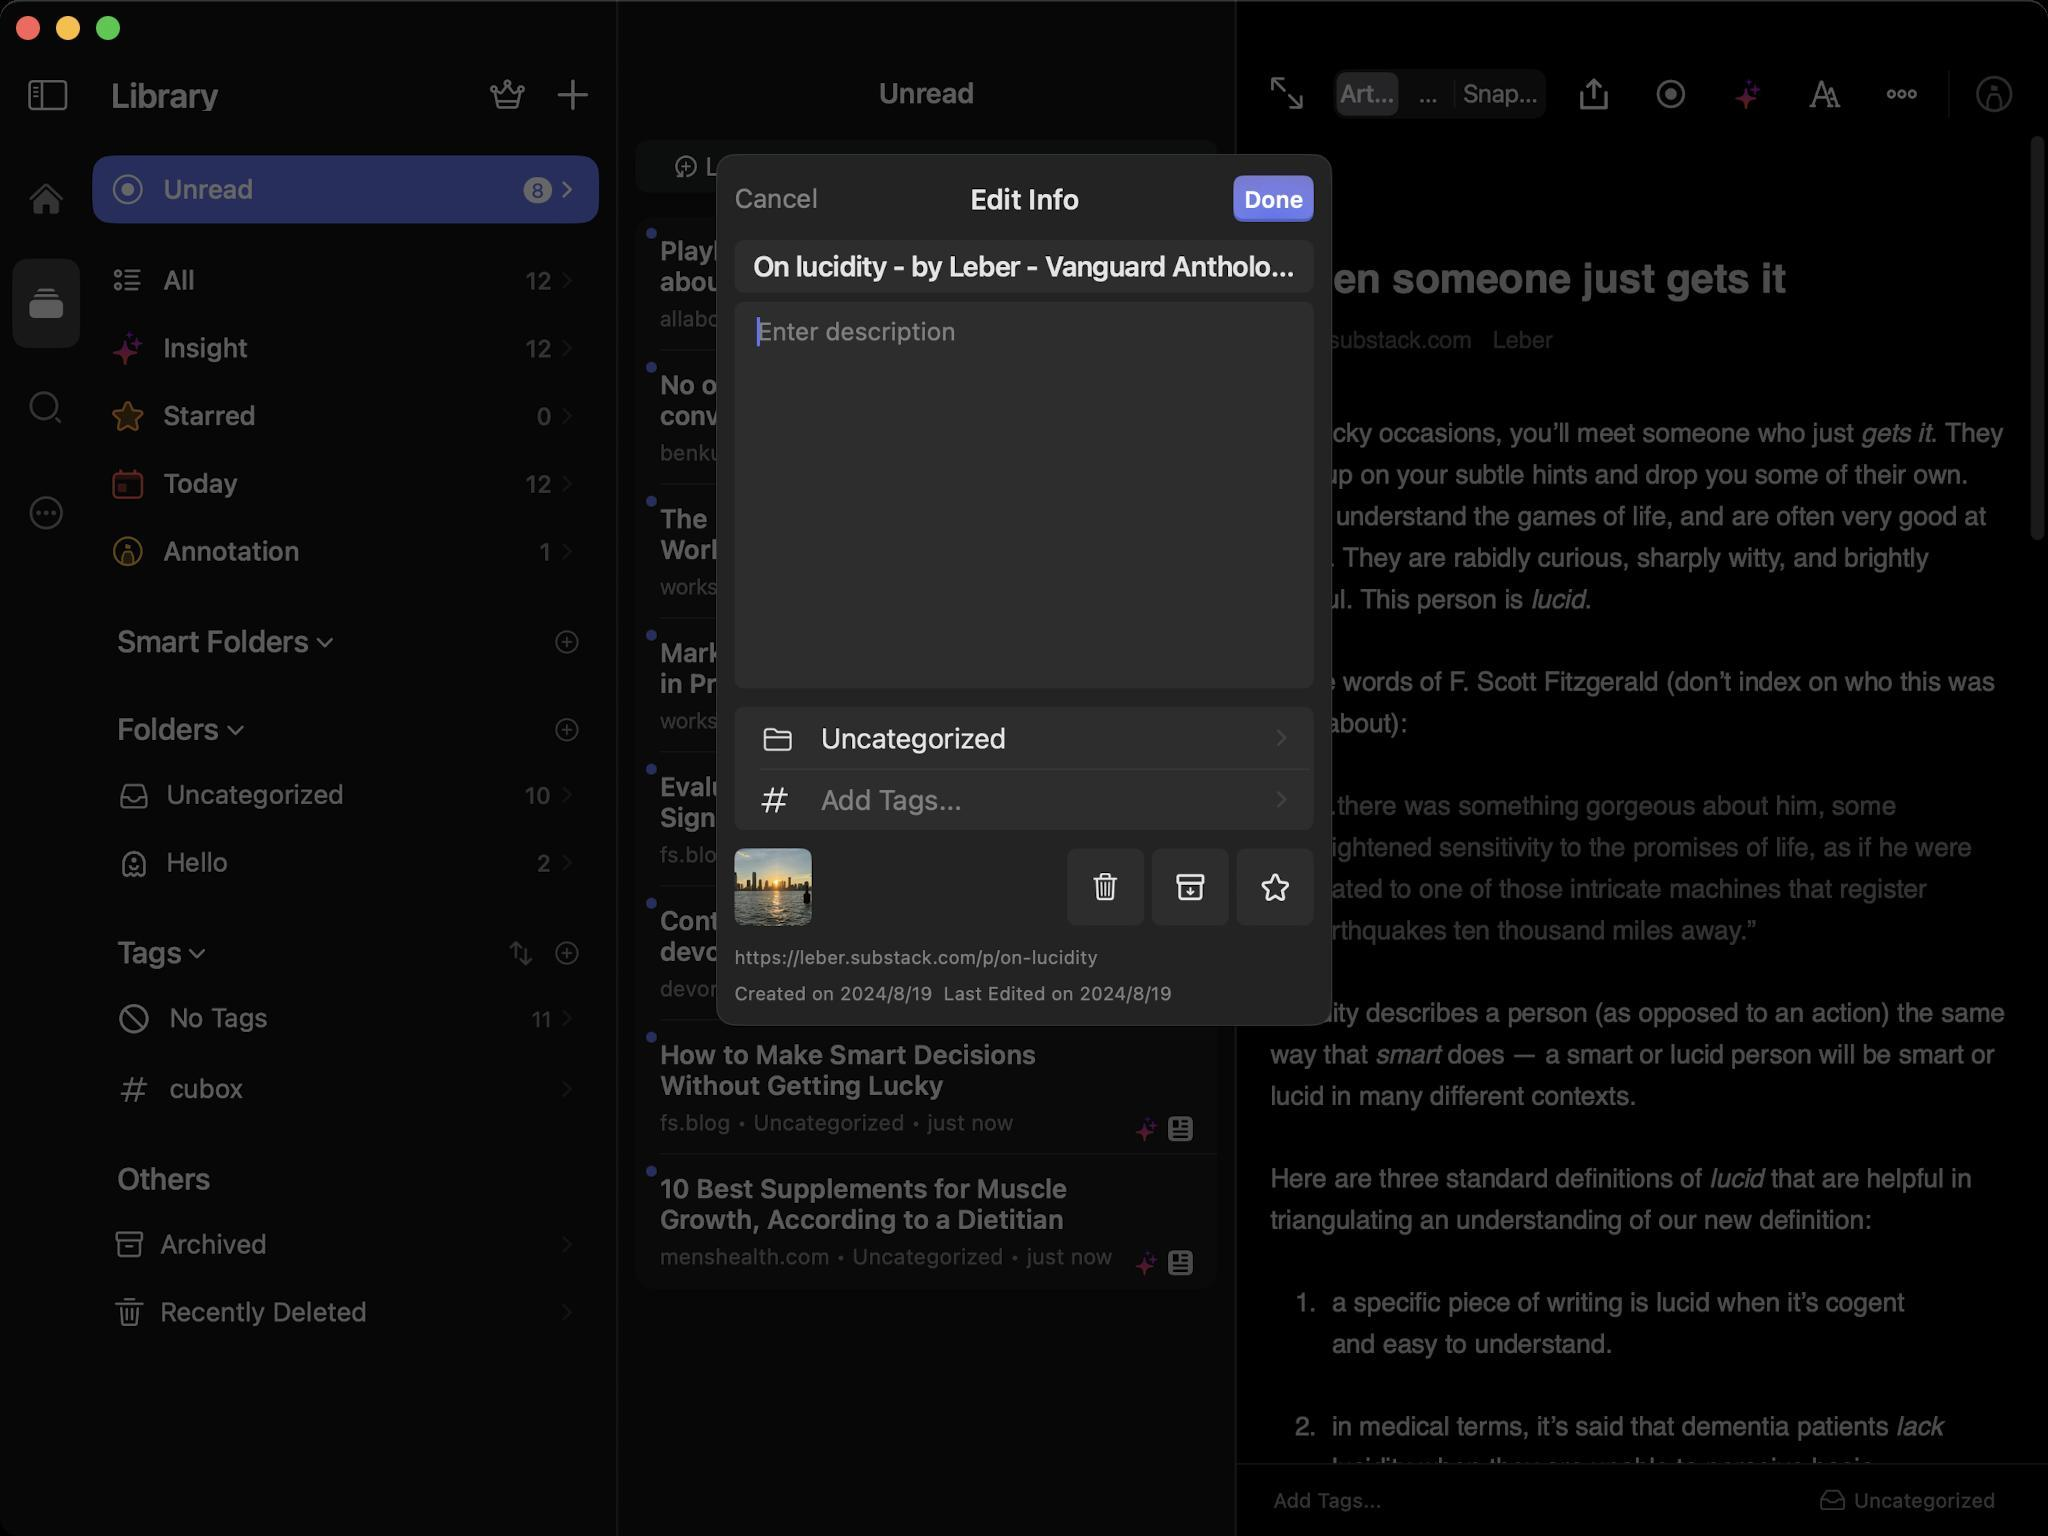
Accessibility tree:
{"name": "Cubox", "role": "AXWindow", "description": null, "role_description": "standard window", "value": null, "position": "352.00;95.00", "size": "1024;768", "children": [{"name": null, "role": "AXGroup", "description": null, "role_description": "group", "value": null, "position": "0.00;0.00", "size": "1024;768", "children": [{"name": null, "role": "AXGroup", "description": null, "role_description": "group", "value": null, "position": "0.00;0.00", "size": "1024;768", "children": [{"name": null, "role": "AXButton", "description": "Cancel", "role_description": "button", "value": null, "position": "367.29;87.78", "size": "44;23", "children": []}, {"name": null, "role": "AXHeading", "description": "Edit Info", "role_description": "heading", "value": null, "position": "485.10;91.63", "size": "55;16", "children": []}, {"name": null, "role": "AXStaticText", "description": "Done", "role_description": "text", "value": null, "position": "622.16;92.40", "size": "30;15", "children": []}, {"name": null, "role": "AXTextField", "description": null, "role_description": "text field", "value": "On lucidity - by Leber - Vanguard Anthology", "position": "376.53;124.74", "size": "271;17", "children": []}, {"name": null, "role": "AXTextArea", "description": null, "role_description": "text entry area", "value": null, "position": "374.99;158.62", "size": "274;178", "children": []}, {"name": null, "role": "AXButton", "description": null, "role_description": "button", "value": null, "position": "367.29;353.43", "size": "290;31", "children": []}, {"name": null, "role": "AXButton", "description": null, "role_description": "button", "value": null, "position": "367.29;384.23", "size": "290;31", "children": []}, {"name": null, "role": "AXButton", "description": null, "role_description": "button", "value": null, "position": "367.29;424.27", "size": "38;39", "children": []}, {"name": null, "role": "AXButton", "description": "Delete", "role_description": "button", "value": null, "position": "533.61;424.27", "size": "38;39", "children": []}, {"name": null, "role": "AXButton", "description": "editeArchive", "role_description": "button", "value": null, "position": "575.96;424.27", "size": "38;39", "children": []}, {"name": null, "role": "AXButton", "description": "star border", "role_description": "button", "value": null, "position": "618.31;424.27", "size": "38;39", "children": []}, {"name": null, "role": "AXButton", "description": "https://leber.substack.com/p/on-lucidity", "role_description": "button", "value": null, "position": "367.29;472.01", "size": "290;13", "children": []}, {"name": null, "role": "AXStaticText", "description": "Created on 2024/8/19  Last Edited on 2024/8/19", "role_description": "text", "value": null, "position": "367.29;491.26", "size": "219;11", "children": []}]}, {"name": null, "role": "AXGroup", "description": null, "role_description": "group", "value": null, "position": "0.00;0.00", "size": "1024;768", "children": [{"name": null, "role": "AXGroup", "description": null, "role_description": "group", "value": null, "position": "-77.00;0.00", "size": "385;768", "children": [{"name": null, "role": "AXGroup", "description": null, "role_description": "Nav bar", "value": null, "position": "-77.00;27.72", "size": "385;38", "children": [{"name": null, "role": "AXButton", "description": "Hide Sidebar", "role_description": "button", "value": null, "position": "3.85;30.03", "size": "40;34", "children": []}, {"name": null, "role": "AXButton", "description": "Library", "role_description": "button", "value": null, "position": "49.28;30.03", "size": "63;34", "children": []}, {"name": null, "role": "AXButton", "description": "crown", "role_description": "button", "value": null, "position": "244.86;38.50", "size": "18;18", "children": []}, {"name": null, "role": "AXButton", "description": "newCard", "role_description": "button", "value": null, "position": "277.97;38.50", "size": "18;18", "children": []}]}, {"name": null, "role": "AXGroup", "description": null, "role_description": "group", "value": null, "position": "-77.00;0.00", "size": "385;768", "children": [{"name": null, "role": "AXGroup", "description": null, "role_description": "group", "value": null, "position": "-77.00;0.00", "size": "385;768", "children": [{"name": null, "role": "AXGroup", "description": null, "role_description": "collection", "value": null, "position": "46.20;0.00", "size": "262;768", "children": [{"name": null, "role": "AXButton", "description": null, "role_description": "button", "value": null, "position": "58.52;66.22", "size": "23;12", "children": []}, {"name": null, "role": "AXStaticText", "description": "Unread", "role_description": "text", "value": "8", "position": "46.20;77.77", "size": "253;34", "children": []}, {"name": null, "role": "AXButton", "description": null, "role_description": "button", "value": null, "position": "58.52;111.65", "size": "23;12", "children": []}, {"name": null, "role": "AXStaticText", "description": "All", "role_description": "text", "value": "12", "position": "46.20;123.20", "size": "253;34", "children": []}, {"name": null, "role": "AXStaticText", "description": "Insight", "role_description": "text", "value": "12", "position": "46.20;157.08", "size": "253;34", "children": []}, {"name": null, "role": "AXStaticText", "description": "Starred", "role_description": "text", "value": "0", "position": "46.20;190.96", "size": "253;34", "children": []}, {"name": null, "role": "AXStaticText", "description": "Today", "role_description": "text", "value": "12", "position": "46.20;224.84", "size": "253;34", "children": []}, {"name": null, "role": "AXStaticText", "description": "Annotation", "role_description": "text", "value": "1", "position": "46.20;258.72", "size": "253;34", "children": []}, {"name": null, "role": "AXButton", "description": null, "role_description": "button", "value": null, "position": "58.52;292.60", "size": "109;44", "children": []}, {"name": null, "role": "AXButton", "description": null, "role_description": "button", "value": null, "position": "272.58;292.60", "size": "27;44", "children": []}, {"name": null, "role": "AXStaticText", "description": "Smart Folders", "role_description": "text", "value": null, "position": "58.52;311.08", "size": "96;19", "children": []}, {"name": null, "role": "AXButton", "description": null, "role_description": "button", "value": null, "position": "58.52;336.49", "size": "64;44", "children": []}, {"name": null, "role": "AXButton", "description": null, "role_description": "button", "value": null, "position": "272.58;336.49", "size": "27;44", "children": []}, {"name": null, "role": "AXStaticText", "description": "Folders", "role_description": "text", "value": null, "position": "58.52;354.97", "size": "51;19", "children": []}, {"name": null, "role": "AXStaticText", "description": "", "role_description": "text", "value": "10", "position": "46.20;380.38", "size": "253;34", "children": []}, {"name": null, "role": "AXStaticText", "description": "Hello", "role_description": "text", "value": "2", "position": "46.20;414.26", "size": "253;34", "children": []}, {"name": null, "role": "AXButton", "description": null, "role_description": "button", "value": null, "position": "58.52;448.14", "size": "45;44", "children": []}, {"name": null, "role": "AXButton", "description": null, "role_description": "button", "value": null, "position": "241.78;448.14", "size": "31;44", "children": []}, {"name": null, "role": "AXButton", "description": null, "role_description": "button", "value": null, "position": "272.58;448.14", "size": "27;44", "children": []}, {"name": null, "role": "AXStaticText", "description": "Tags", "role_description": "text", "value": null, "position": "58.52;466.62", "size": "32;19", "children": []}, {"name": null, "role": "AXGroup", "description": null, "role_description": "group", "value": null, "position": "46.20;492.03", "size": "253;34", "children": [{"name": null, "role": "AXStaticText", "description": "No Tags", "role_description": "text", "value": null, "position": "84.70;501.27", "size": "50;15", "children": []}, {"name": null, "role": "AXStaticText", "description": "11", "role_description": "text", "value": null, "position": "265.65;502.81", "size": "10;13", "children": []}]}, {"name": null, "role": "AXStaticText", "description": "cubox", "role_description": "text", "value": null, "position": "46.20;527.45", "size": "253;34", "children": []}, {"name": null, "role": "AXButton", "description": null, "role_description": "button", "value": null, "position": "58.52;561.33", "size": "60;44", "children": []}, {"name": null, "role": "AXStaticText", "description": "Others", "role_description": "text", "value": null, "position": "58.52;579.81", "size": "47;19", "children": []}, {"name": null, "role": "AXGroup", "description": null, "role_description": "group", "value": null, "position": "46.20;605.22", "size": "253;34", "children": [{"name": null, "role": "AXStaticText", "description": "Archived", "role_description": "text", "value": null, "position": "80.08;614.46", "size": "177;15", "children": []}]}, {"name": null, "role": "AXGroup", "description": null, "role_description": "group", "value": null, "position": "46.20;639.10", "size": "253;34", "children": [{"name": null, "role": "AXStaticText", "description": "Recently Deleted", "role_description": "text", "value": null, "position": "80.08;648.34", "size": "177;15", "children": []}]}]}, {"name": null, "role": "AXButton", "description": "tabbar0", "role_description": "button", "value": null, "position": "6.16;77.00", "size": "34;45", "children": []}, {"name": null, "role": "AXButton", "description": "tabbar1", "role_description": "button", "value": null, "position": "6.16;129.36", "size": "34;45", "children": []}, {"name": null, "role": "AXButton", "description": "tabbar2", "role_description": "button", "value": null, "position": "6.16;181.72", "size": "34;45", "children": []}, {"name": null, "role": "AXButton", "description": "setting", "role_description": "button", "value": null, "position": "6.16;234.08", "size": "34;45", "children": []}]}]}]}, {"name": null, "role": "AXSplitter", "description": null, "role_description": "splitter", "value": 30.07518768310547, "position": "308.00;0.00", "size": "1;768", "children": []}, {"name": null, "role": "AXGroup", "description": null, "role_description": "group", "value": null, "position": "309.15;0.00", "size": "308;768", "children": [{"name": null, "role": "AXGroup", "description": null, "role_description": "Nav bar", "value": null, "position": "309.15;27.72", "size": "308;38", "children": [{"name": null, "role": "AXHeading", "description": "Unread", "role_description": "heading", "value": null, "position": "439.29;38.50", "size": "49;16", "children": []}]}, {"name": null, "role": "AXGroup", "description": null, "role_description": "group", "value": null, "position": "309.15;0.00", "size": "308;768", "children": [{"name": null, "role": "AXGroup", "description": null, "role_description": "group", "value": null, "position": "309.15;0.00", "size": "308;768", "children": [{"name": null, "role": "AXGroup", "description": null, "role_description": "collection", "value": null, "position": "309.15;0.00", "size": "308;768", "children": [{"name": null, "role": "AXButton", "description": "Latest", "role_description": "button", "value": null, "position": "324.56;71.61", "size": "82;23", "children": []}, {"name": null, "role": "AXButton", "description": "Any", "role_description": "button", "value": null, "position": "422.35;71.61", "size": "82;23", "children": []}, {"name": null, "role": "AXButton", "description": "List", "role_description": "button", "value": null, "position": "519.37;71.61", "size": "82;23", "children": []}, {"name": null, "role": "AXStaticText", "description": "Playboy Interview: Steven Jobs | all about Steve Jobs.com", "role_description": "text", "value": null, "position": "317.62;108.57", "size": "291;67", "children": []}, {"name": null, "role": "AXStaticText", "description": "No one can teach you to have conviction | benkuhn.net", "role_description": "text", "value": null, "position": "317.62;175.56", "size": "291;67", "children": []}, {"name": null, "role": "AXStaticText", "description": "The housing theory of everything - Works in Progress", "role_description": "text", "value": null, "position": "317.62;242.55", "size": "291;67", "children": []}, {"name": null, "role": "AXStaticText", "description": "Markets in fact-checking - Works in Progress", "role_description": "text", "value": null, "position": "317.62;309.54", "size": "291;67", "children": []}, {"name": null, "role": "AXStaticText", "description": "Evaluating Information: Find the Signal in the Noise", "role_description": "text", "value": null, "position": "317.62;376.53", "size": "291;67", "children": []}, {"name": null, "role": "AXStaticText", "description": "Continuous urbanization in Japan | devonzuegel.com", "role_description": "text", "value": null, "position": "317.62;443.52", "size": "291;67", "children": []}, {"name": null, "role": "AXStaticText", "description": "How to Make Smart Decisions Without Getting Lucky", "role_description": "text", "value": null, "position": "317.62;510.51", "size": "291;67", "children": []}, {"name": null, "role": "AXStaticText", "description": "10 Best Supplements for Muscle Growth, According to a Dietitian", "role_description": "text", "value": null, "position": "317.62;577.50", "size": "291;67", "children": []}]}]}]}]}, {"name": null, "role": "AXSplitter", "description": null, "role_description": "splitter", "value": 30.07518768310547, "position": "617.15;0.00", "size": "1;768", "children": []}, {"name": null, "role": "AXGroup", "description": null, "role_description": "group", "value": null, "position": "618.31;0.00", "size": "406;768", "children": [{"name": null, "role": "AXGroup", "description": null, "role_description": "Nav bar", "value": null, "position": "618.31;27.72", "size": "406;38", "children": [{"name": null, "role": "AXButton", "description": "Enter Fullscreen", "role_description": "button", "value": null, "position": "625.24;30.03", "size": "37;34", "children": []}, {"name": null, "role": "AXTabGroup", "description": null, "role_description": "tab group", "value": null, "position": "666.82;34.65", "size": "107;25", "children": [{"name": null, "role": "AXRadioButton", "description": "Article", "role_description": "tab", "value": 1, "position": "666.82;34.65", "size": "34;25", "children": []}, {"name": null, "role": "AXRadioButton", "description": "Web", "role_description": "tab", "value": 0, "position": "701.47;34.65", "size": "25;25", "children": []}, {"name": null, "role": "AXRadioButton", "description": "Snapshot", "role_description": "tab", "value": 0, "position": "727.65;34.65", "size": "45;25", "children": []}]}, {"name": null, "role": "AXButton", "description": "shareMore", "role_description": "button", "value": null, "position": "785.40;35.42", "size": "23;23", "children": []}, {"name": null, "role": "AXButton", "description": "shareUnread", "role_description": "button", "value": null, "position": "823.90;35.42", "size": "23;23", "children": []}, {"name": null, "role": "AXButton", "description": "insightIcon", "role_description": "button", "value": null, "position": "862.40;35.42", "size": "23;23", "children": []}, {"name": null, "role": "AXButton", "description": "shareReaderStyle", "role_description": "button", "value": null, "position": "900.90;35.42", "size": "23;23", "children": []}, {"name": null, "role": "AXButton", "description": "shareReaderMore", "role_description": "button", "value": null, "position": "939.40;35.42", "size": "23;23", "children": []}, {"name": null, "role": "AXButton", "description": "mark 0", "role_description": "button", "value": null, "position": "985.60;35.42", "size": "23;23", "children": []}]}, {"name": null, "role": "AXGroup", "description": null, "role_description": "group", "value": null, "position": "618.31;0.00", "size": "406;768", "children": [{"name": null, "role": "AXGroup", "description": null, "role_description": "group", "value": null, "position": "618.31;0.00", "size": "406;768", "children": [{"name": null, "role": "AXGroup", "description": null, "role_description": "group", "value": null, "position": "618.31;0.00", "size": "406;768", "children": [{"name": null, "role": "AXGroup", "description": null, "role_description": "group", "value": null, "position": "618.31;0.00", "size": "406;768", "children": [{"name": null, "role": "AXGroup", "description": null, "role_description": "group", "value": null, "position": "618.00;66.00", "size": "407;769", "children": [{"name": null, "role": "AXGroup", "description": null, "role_description": "group", "value": null, "position": "618.00;66.00", "size": "407;769", "children": [{"name": null, "role": "AXWebArea", "description": "On lucidity - by Leber - Vanguard Anthology", "role_description": "AXWebArea", "value": "", "position": "618.00;66.00", "size": "407;2529", "children": [{"name": null, "role": "AXHeading", "description": "When someone just gets it", "role_description": "heading", "value": "1", "position": "635.00;127.00", "size": "259;25", "children": []}, {"name": null, "role": "AXLink", "description": "leber.substack.com", "role_description": "link", "value": "", "position": "635.00;162.00", "size": "102;16", "children": []}, {"name": null, "role": "AXStaticText", "description": "Leber", "role_description": "text", "value": "", "position": "746.00;162.00", "size": "31;16", "children": []}, {"name": null, "role": "AXStaticText", "description": "On lucky occasions, you’ll meet someone who just", "role_description": "text", "value": "", "position": "635.00;207.00", "size": "296;18", "children": []}, {"name": null, "role": "AXStaticText", "description": "gets it", "role_description": "text", "value": "", "position": "930.00;207.00", "size": "36;18", "children": []}, {"name": null, "role": "AXStaticText", "description": ". They pick up on your subtle hints and drop you some of their own. They understand the games of life, and are often very good at them. They are rabidly curious, sharply witty, and brightly playful. This person is", "role_description": "text", "value": "", "position": "635.00;207.00", "size": "368;101", "children": []}, {"name": null, "role": "AXStaticText", "description": "lucid", "role_description": "text", "value": "", "position": "765.00;290.00", "size": "29;18", "children": []}, {"name": null, "role": "AXStaticText", "description": ".", "role_description": "text", "value": "", "position": "792.00;290.00", "size": "5;18", "children": []}, {"name": null, "role": "AXStaticText", "description": "In the words of F. Scott Fitzgerald (don’t index on who this was said about):", "role_description": "text", "value": "", "position": "635.00;331.00", "size": "363;39", "children": []}, {"name": null, "role": "AXStaticText", "description": "“…there was something gorgeous about him, some heightened sensitivity to the promises of life, as if he were related to one of those intricate machines that register earthquakes ten thousand miles away.”", "role_description": "text", "value": "", "position": "651.00;393.00", "size": "336;80", "children": []}, {"name": null, "role": "AXStaticText", "description": "Lucidity describes a person (as opposed to an action) the same way that", "role_description": "text", "value": "", "position": "635.00;497.00", "size": "369;39", "children": []}, {"name": null, "role": "AXStaticText", "description": "smart", "role_description": "text", "value": "", "position": "687.00;518.00", "size": "34;18", "children": []}, {"name": null, "role": "AXStaticText", "description": "does — a smart or lucid person will be smart or lucid in many different contexts.", "role_description": "text", "value": "", "position": "635.00;518.00", "size": "363;38", "children": []}, {"name": null, "role": "AXStaticText", "description": "Here are three standard definitions of", "role_description": "text", "value": "", "position": "635.00;580.00", "size": "221;18", "children": []}, {"name": null, "role": "AXStaticText", "description": "lucid", "role_description": "text", "value": "", "position": "854.00;580.00", "size": "29;18", "children": []}, {"name": null, "role": "AXStaticText", "description": "that are helpful in triangulating an understanding of our new definition:", "role_description": "text", "value": "", "position": "635.00;580.00", "size": "352;39", "children": []}, {"name": null, "role": "AXGroup", "description": "", "role_description": "list", "value": "", "position": "635.00;639.00", "size": "373;188", "children": [{"name": null, "role": "AXStaticText", "description": "a specific piece of writing is lucid when it’s cogent and easy to understand.", "role_description": "text", "value": "", "position": "666.00;642.00", "size": "287;38", "children": []}, {"name": null, "role": "AXStaticText", "description": "in medical terms, it’s said that dementia patients", "role_description": "text", "value": "", "position": "666.00;704.00", "size": "283;18", "children": []}, {"name": null, "role": "AXStaticText", "description": "lack", "role_description": "text", "value": "", "position": "947.00;704.00", "size": "25;18", "children": []}, {"name": null, "role": "AXStaticText", "description": "lucidity when they are unable to perceive basic realities about the world around them.", "role_description": "text", "value": "", "position": "666.00;725.00", "size": "272;39", "children": []}, {"name": null, "role": "AXStaticText", "description": "lucid dreaming, a state of utter comprehension about your plane of existence.", "role_description": "text", "value": "", "position": "666.00;786.00", "size": "306;39", "children": []}]}, {"name": null, "role": "AXStaticText", "description": "Thus, a", "role_description": "text", "value": "", "position": "635.00;849.00", "size": "48;18", "children": []}, {"name": null, "role": "AXStaticText", "description": "lucid person", "role_description": "text", "value": "", "position": "682.00;849.00", "size": "72;18", "children": []}, {"name": null, "role": "AXStaticText", "description": "is compelling, perceptive, and aware of life’s meta-games. Lucid people are the opposites of", "role_description": "text", "value": "", "position": "635.00;849.00", "size": "349;39", "children": []}, {"name": null, "role": "AXStaticText", "description": "NPCs", "role_description": "text", "value": "", "position": "940.00;870.00", "size": "36;18", "children": []}, {"name": null, "role": "AXStaticText", "description": ", those who play the games that life gives them without a second thought.", "role_description": "text", "value": "", "position": "635.00;870.00", "size": "368;59", "children": []}, {"name": null, "role": "AXStaticText", "description": "Lucid people aren’t dogmatic.", "role_description": "text", "value": "", "position": "635.00;952.00", "size": "176;18", "children": []}, {"name": null, "role": "AXStaticText", "description": "Most ideologies are full of heuristics that non-lucid people rely on since they can’t actively evaluate different situations.", "role_description": "text", "value": "", "position": "635.00;952.00", "size": "366;60", "children": []}, {"name": null, "role": "AXStaticText", "description": "Since they have eclectic life philosophies, lucid people are full of surprises and it’s hard to predict what they’ll say or do next. That’s often why the conversations will go well and they will", "role_description": "text", "value": "", "position": "635.00;994.00", "size": "354;80", "children": []}, {"name": null, "role": "AXStaticText", "description": "just get it", "role_description": "text", "value": "", "position": "860.00;1056.00", "size": "54;18", "children": []}, {"name": null, "role": "AXStaticText", "description": "— they are actually thinking about what you’re saying and not just following a script.", "role_description": "text", "value": "", "position": "635.00;1056.00", "size": "369;59", "children": []}, {"name": null, "role": "AXStaticText", "description": "Don’t confuse lucidity and competence. Competence is when you’re good at life’s games; lucidity is knowing which game you’re playing. Disaster can arise if you end up being good at the wrong game.", "role_description": "text", "value": "", "position": "635.00;1139.00", "size": "356;80", "children": []}, {"name": null, "role": "AXStaticText", "description": "Take, for example, the couple Stacy and James. When they argue, Stacy quickly devolves to making irrational, emotional arguments. James has two options:", "role_description": "text", "value": "", "position": "635.00;1242.00", "size": "352;60", "children": []}, {"name": null, "role": "AXGroup", "description": "", "role_description": "list", "value": "", "position": "635.00;1323.00", "size": "373;106", "children": [{"name": null, "role": "AXStaticText", "description": "be", "role_description": "text", "value": "", "position": "666.00;1325.00", "size": "19;18", "children": []}, {"name": null, "role": "AXStaticText", "description": "competent", "role_description": "text", "value": "", "position": "683.00;1325.00", "size": "64;18", "children": []}, {"name": null, "role": "AXStaticText", "description": "and deconstruct Stacy’s arguments using logic and rationality;", "role_description": "text", "value": "", "position": "666.00;1325.00", "size": "288;39", "children": []}, {"name": null, "role": "AXStaticText", "description": "be", "role_description": "text", "value": "", "position": "666.00;1388.00", "size": "19;18", "children": []}, {"name": null, "role": "AXStaticText", "description": "lucid", "role_description": "text", "value": "", "position": "683.00;1388.00", "size": "29;18", "children": []}, {"name": null, "role": "AXStaticText", "description": "and recognize the abstract games at play by choosing to appeal to Stacy’s emotions.", "role_description": "text", "value": "", "position": "666.00;1388.00", "size": "306;39", "children": []}]}, {"name": null, "role": "AXStaticText", "description": "The competent James frustrates both participants. The lucid James understands Stacy the way she wants to be understood, leading to better outcomes for everybody.", "role_description": "text", "value": "", "position": "635.00;1449.00", "size": "369;60", "children": []}, {"name": null, "role": "AXStaticText", "description": "This scenario brings to mind the classic contrast between intelligence and wisdom, most concisely: “intelligence is knowing the right answer, wisdom is knowing when to say it.” Wisdom overlaps with lucidity, but not entirely. An experienced old man can be wise but not lucid, and a bright young woman can be lucid but not wise. Wisdom is about qualitative knowledge gained through life experience, whereas lucidity is an acute awareness of life’s many meta-games.", "role_description": "text", "value": "", "position": "635.00;1533.00", "size": "362;163", "children": []}, {"name": null, "role": "AXStaticText", "description": "The next time you enter a conversation, think of the object-level analysis of", "role_description": "text", "value": "", "position": "635.00;1719.00", "size": "369;39", "children": []}, {"name": null, "role": "AXStaticText", "description": "what", "role_description": "text", "value": "", "position": "700.00;1740.00", "size": "29;18", "children": []}, {"name": null, "role": "AXStaticText", "description": "people are saying, as well as the lucid analysis of", "role_description": "text", "value": "", "position": "635.00;1740.00", "size": "370;38", "children": []}, {"name": null, "role": "AXStaticText", "description": "why", "role_description": "text", "value": "", "position": "649.00;1760.00", "size": "25;18", "children": []}, {"name": null, "role": "AXStaticText", "description": "they’re saying it. What are their motivations, their objectives, and the deeper meaning behind their words? If they were in a dream, would they be aware of it? What game of life are they playing?", "role_description": "text", "value": "", "position": "635.00;1760.00", "size": "366;81", "children": []}, {"name": null, "role": "AXStaticText", "description": "This exercise demands several hallmarks of lucidity: the blend of empathy and brainpower to understand the qualia of others in realtime; playful curiosity beyond your current scope to seek non-instrumental truth; and incisive self-awareness that you’re also just a player in the game.", "role_description": "text", "value": "", "position": "635.00;1864.00", "size": "372;102", "children": []}, {"name": null, "role": "AXStaticText", "description": "However, lucidity is more than just a social trait and applies to most areas of life. A good non-social example is root cause analysis:", "role_description": "text", "value": "", "position": "635.00;1988.00", "size": "358;60", "children": []}, {"name": null, "role": "AXStaticText", "description": "Let’s conjure up David, who runs the local laundromat. Customers are generally satisfied with his services but sometimes complain that the hangers he uses damages their clothes. Non-lucid David treats each incident as an independent customer service problem, paying for damages and giving a coupon for 10% off the next wash. Lucid David addresses the root cause and replaces the hangers. He was handed the “customer service” game but recognized that by playing the “take care of clothes” game, he could more effectively solve the problem.", "role_description": "text", "value": "", "position": "635.00;2072.00", "size": "371;205", "children": []}, {"name": null, "role": "AXStaticText", "description": "Most people consider themselves lucid the same way that most people consider themselves", "role_description": "text", "value": "", "position": "635.00;2300.00", "size": "368;39", "children": []}, {"name": null, "role": "AXStaticText", "description": "smart", "role_description": "text", "value": "", "position": "800.00;2321.00", "size": "38;18", "children": []}, {"name": null, "role": "AXStaticText", "description": "or", "role_description": "text", "value": "", "position": "836.00;2321.00", "size": "18;18", "children": []}, {"name": null, "role": "AXStaticText", "description": "principled", "role_description": "text", "value": "", "position": "852.00;2321.00", "size": "58;18", "children": []}, {"name": null, "role": "AXStaticText", "description": "— this is a fallacy just like how 80% of drivers think they are above-average drivers. It’s far more accurate to assess lucidity in others. The good news for you is that if somebody sent you this essay, they likely consider you lucid. Learn to recognize this trait and surround yourself with other lucid people — you’ll be all the better for it.", "role_description": "text", "value": "", "position": "635.00;2321.00", "size": "373;143", "children": []}, {"name": null, "role": "AXStaticText", "description": "Subscribe for more.", "role_description": "text", "value": "", "position": "635.00;2487.00", "size": "115;18", "children": []}, {"name": null, "role": "AXLink", "description": "leber.substack.com", "role_description": "link", "value": "", "position": "635.00;2529.00", "size": "102;16", "children": []}]}]}]}]}]}, {"name": null, "role": "AXButton", "description": null, "role_description": "button", "value": null, "position": "636.79;739.97", "size": "243;20", "children": []}, {"name": null, "role": "AXButton", "description": null, "role_description": "button", "value": null, "position": "903.21;739.97", "size": "102;20", "children": []}]}]}]}]}]}, {"name": null, "role": "AXButton", "description": null, "role_description": "close button", "value": null, "position": "7.00;6.00", "size": "14;16", "children": []}, {"name": null, "role": "AXButton", "description": null, "role_description": "full screen button", "value": null, "position": "47.00;6.00", "size": "14;16", "children": [{"name": null, "role": "AXGroup", "description": null, "role_description": "group", "value": null, "position": "47.00;6.00", "size": "14;16", "children": [{"name": null, "role": "AXGroup", "description": null, "role_description": "group", "value": null, "position": "47.00;6.00", "size": "14;16", "children": []}]}]}, {"name": null, "role": "AXButton", "description": null, "role_description": "minimize button", "value": null, "position": "27.00;6.00", "size": "14;16", "children": []}]}